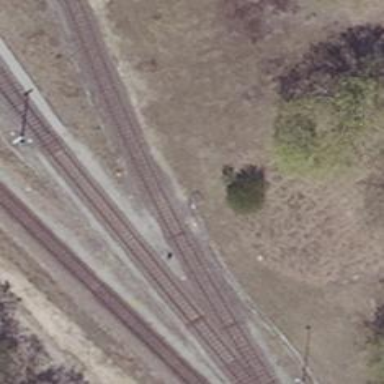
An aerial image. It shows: Railway yard.